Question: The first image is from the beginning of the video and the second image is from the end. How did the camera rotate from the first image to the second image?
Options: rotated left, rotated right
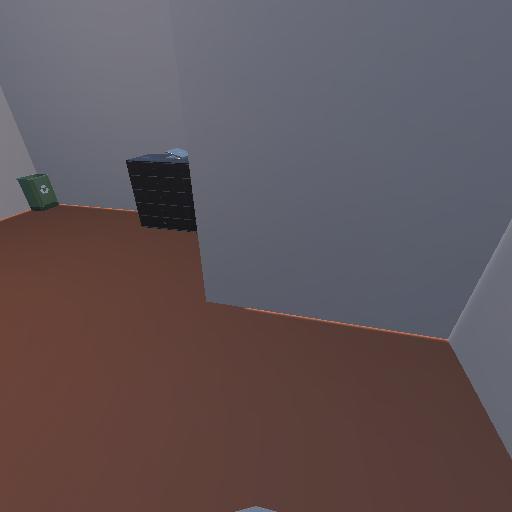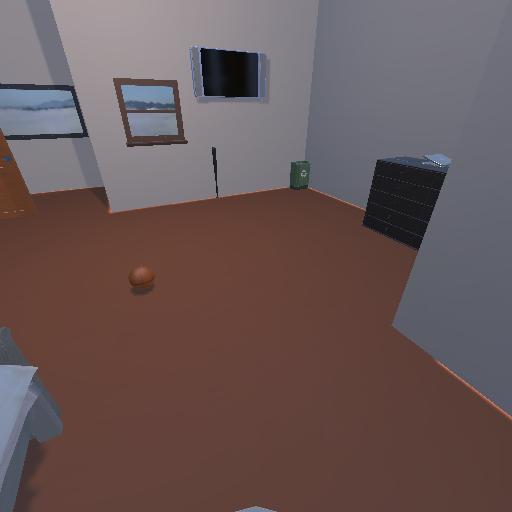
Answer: rotated left